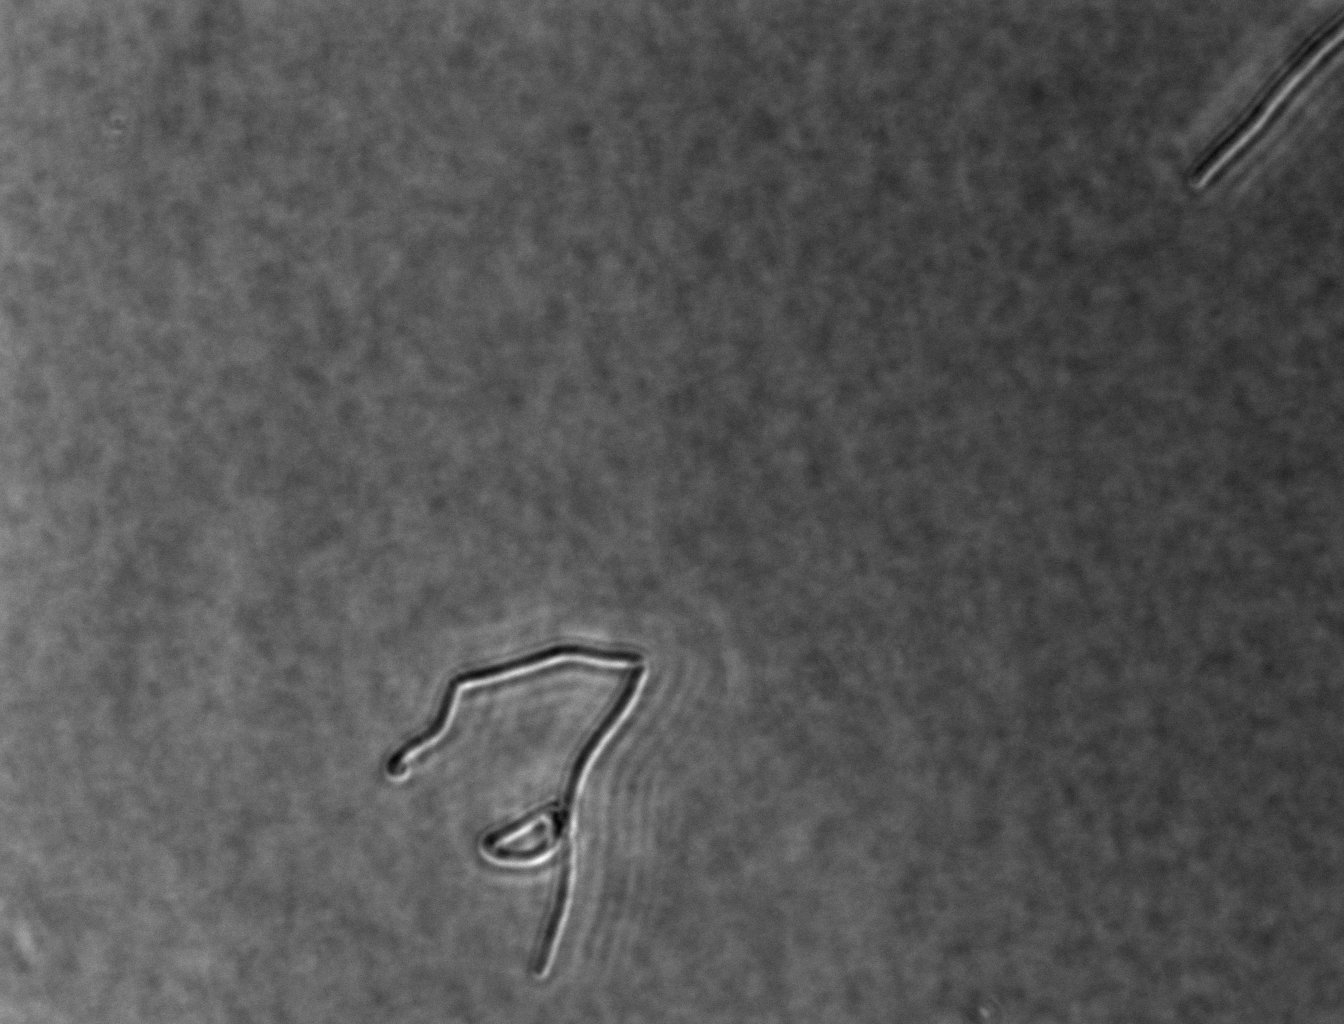
Defocused phase contrast microscopy, 60x objective, 3 h incubation